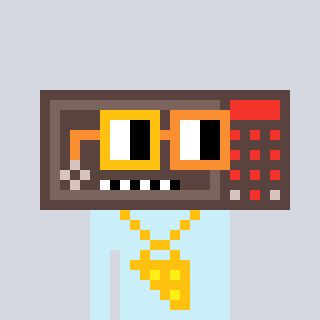
a pixel art character with square yellow and orange glasses, a wallsafe-shaped head and a cold-colored body on a cool background